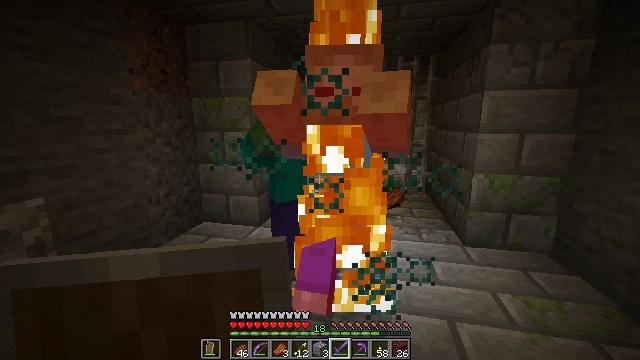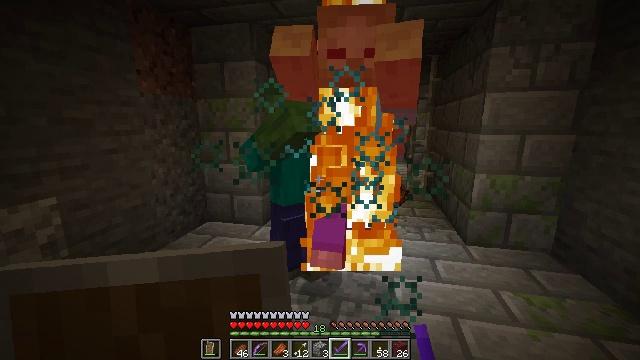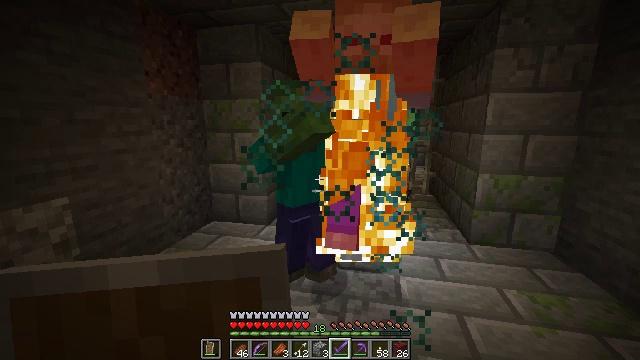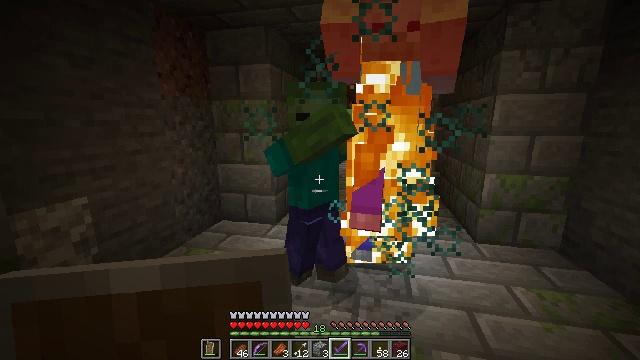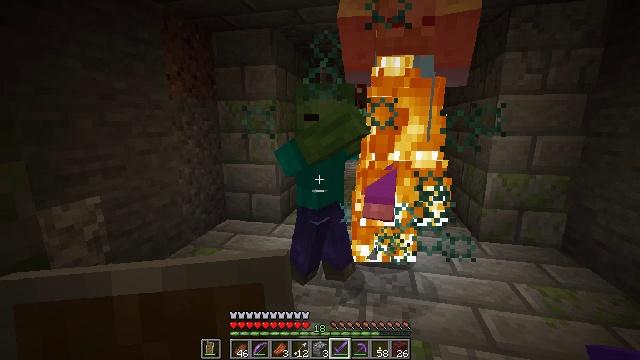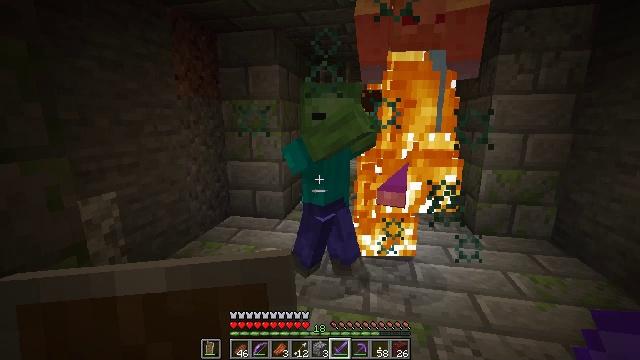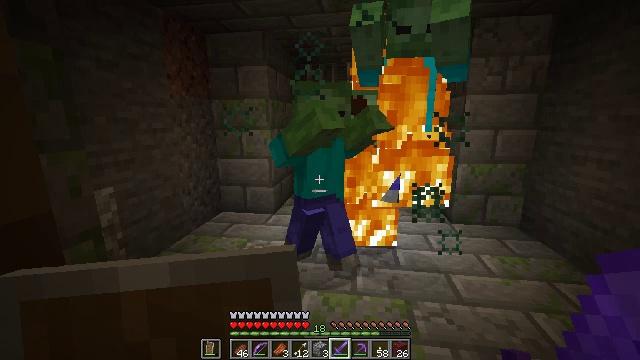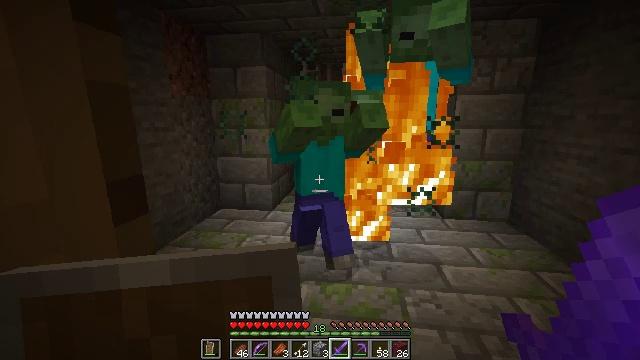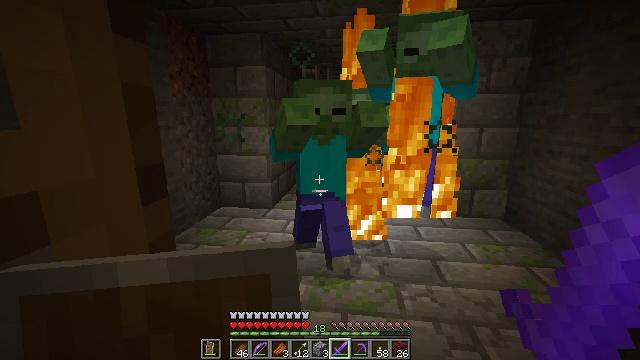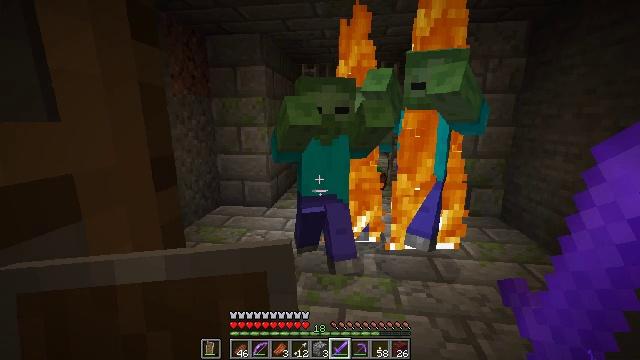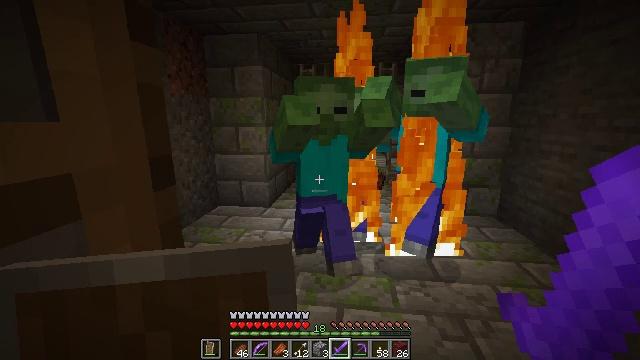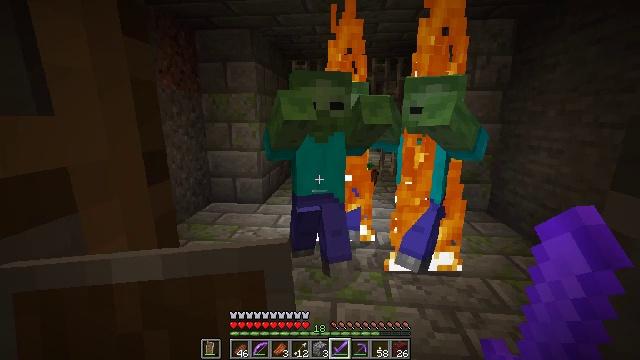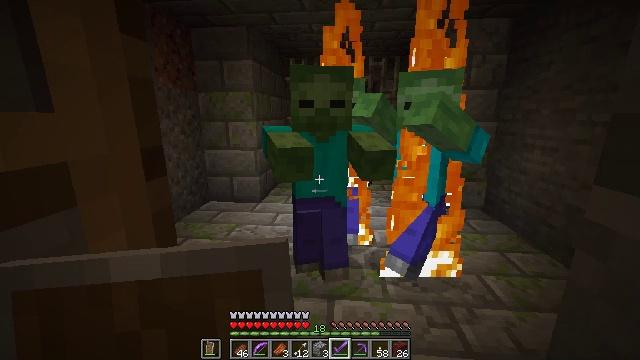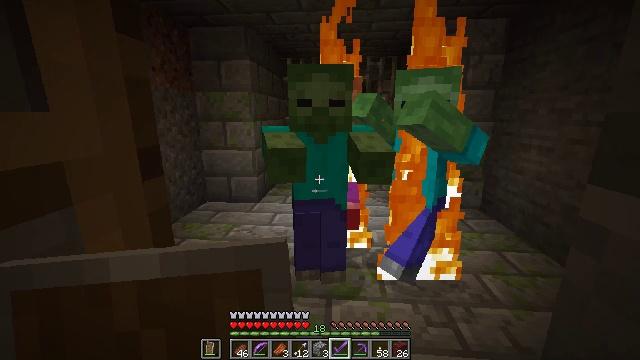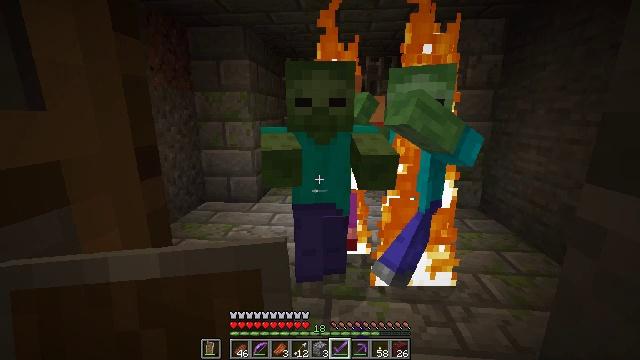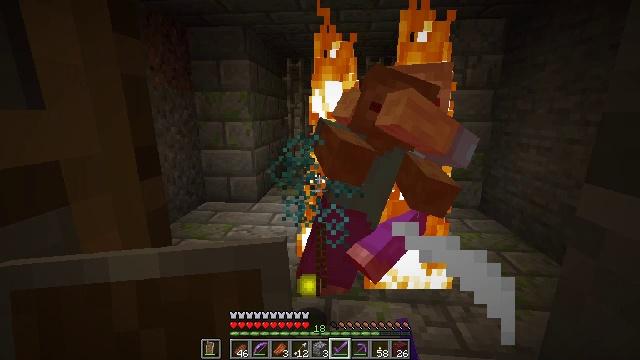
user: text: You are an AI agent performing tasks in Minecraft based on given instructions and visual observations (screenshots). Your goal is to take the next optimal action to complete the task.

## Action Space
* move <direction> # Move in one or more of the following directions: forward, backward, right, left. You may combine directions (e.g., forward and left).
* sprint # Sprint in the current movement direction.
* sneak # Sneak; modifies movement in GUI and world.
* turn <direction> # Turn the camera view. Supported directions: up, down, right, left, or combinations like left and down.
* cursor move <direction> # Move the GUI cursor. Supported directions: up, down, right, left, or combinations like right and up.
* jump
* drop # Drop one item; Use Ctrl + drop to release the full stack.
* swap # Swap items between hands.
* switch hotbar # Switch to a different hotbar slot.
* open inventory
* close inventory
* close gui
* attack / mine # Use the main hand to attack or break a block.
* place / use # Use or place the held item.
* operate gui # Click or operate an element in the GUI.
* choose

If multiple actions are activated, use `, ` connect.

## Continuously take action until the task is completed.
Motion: motion action
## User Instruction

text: Combat the bat.
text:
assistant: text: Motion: move back and move left, attack / mine
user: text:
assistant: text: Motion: move back and move left, attack / mine
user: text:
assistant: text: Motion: move back and move left, attack / mine
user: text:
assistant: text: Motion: move back and move left, attack / mine
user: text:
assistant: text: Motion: move back, attack / mine
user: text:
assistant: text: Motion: move back, turn right, attack / mine
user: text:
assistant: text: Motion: attack / mine
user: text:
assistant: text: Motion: attack / mine
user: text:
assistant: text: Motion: no_op
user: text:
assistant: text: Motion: attack / mine
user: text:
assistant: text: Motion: turn right, attack / mine
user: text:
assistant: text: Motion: attack / mine
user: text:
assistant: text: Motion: attack / mine
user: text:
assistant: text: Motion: attack / mine
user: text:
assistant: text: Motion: attack / mine
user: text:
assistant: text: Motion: no_op